Question: I've got some text and I need it to overflow off the of its container (I hide the overflow). Basically, I want it to look like this:

Apparently, you have to you 'direction: rtl;' to do this. <URL>
The problem is that : 'hello, world?' is displayed as '?hello, world', and '1+2=3' is displayed as '3=1+2'.
I've tried playing with the 'unicode-bidi' property, but I can only get that to put things right to left.
So, here's the actual question:
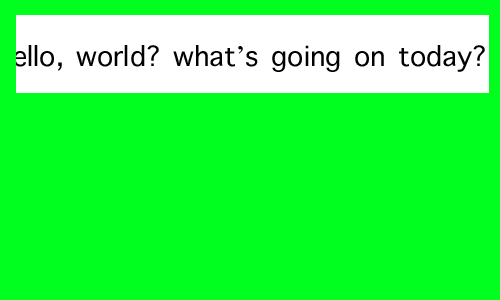
Answer: Try:
'''
text-align:right;
white-space:nowrap;
overflow:visible;
'''